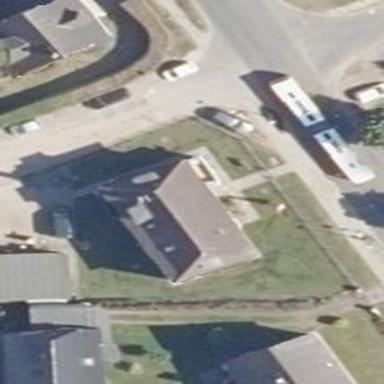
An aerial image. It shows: Simple and straightforward house.